Question: After updating my SDK version, I have been getting lot of issues from appcompat.The issue now i have is The container 'Android Dependencies' references non existing libraryappcompat_v7/bin/appcompat_v7.jar' Build Path Problem. I tried several deferent ways to fix this but couldn't. Help is appriciated

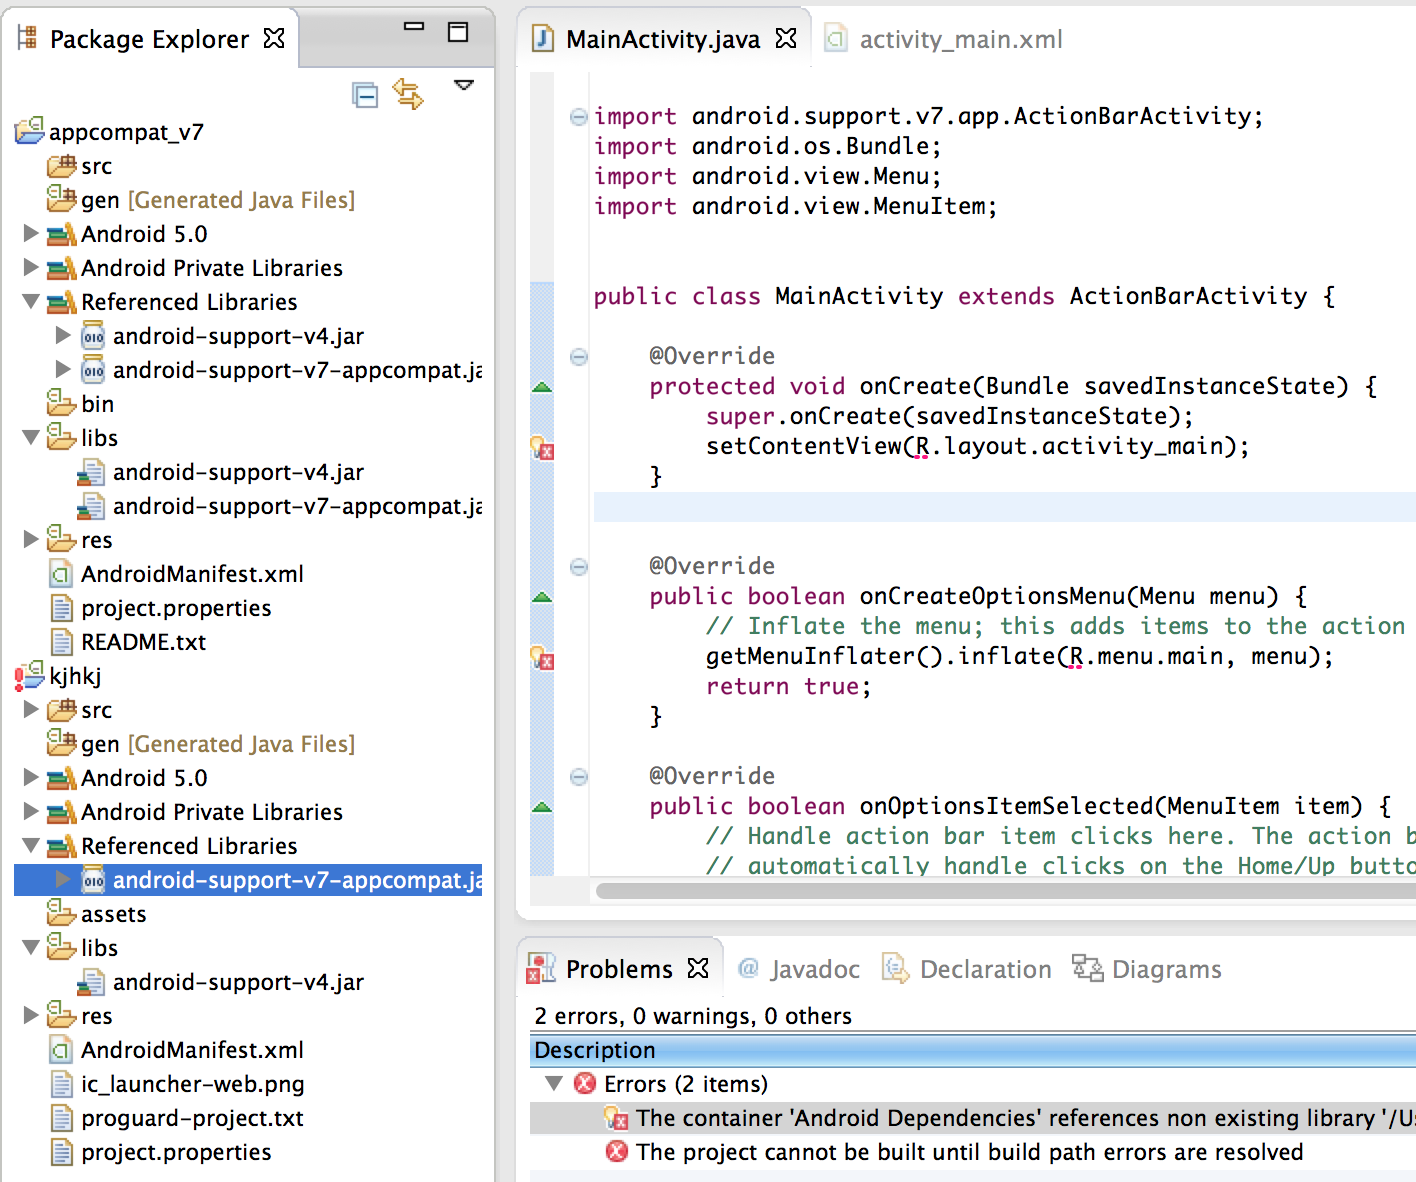
Answer: For me the issue was java version once i updated it, things got back to normal